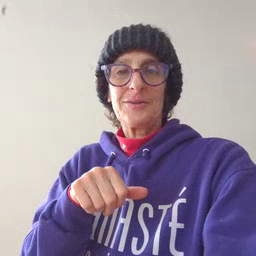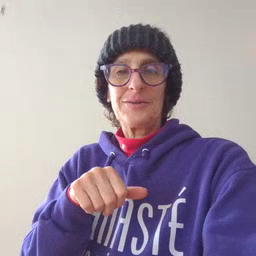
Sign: girl